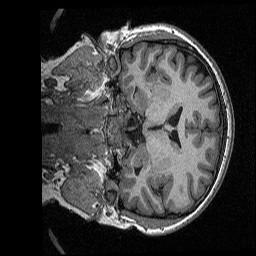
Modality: T1w
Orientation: coronal
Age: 35
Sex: female
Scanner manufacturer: siemens
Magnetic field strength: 3 T
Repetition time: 2.3 s
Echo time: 0.00298 s